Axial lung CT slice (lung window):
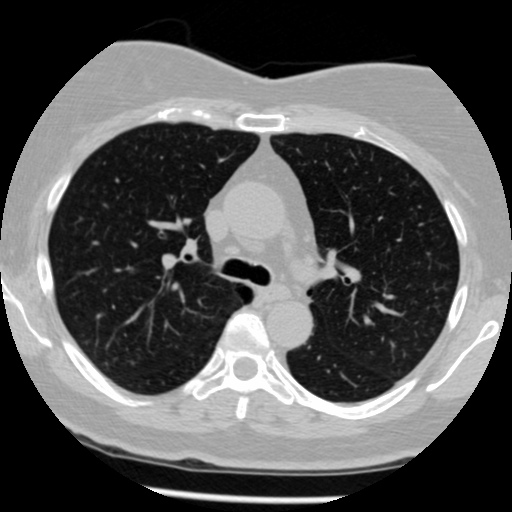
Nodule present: no